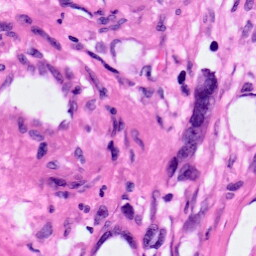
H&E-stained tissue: Pancreatic